Question: I'm learning c++ and want to start learning qt.
I have installed the qt creator, but when I want to create a new project, it shows me an error saying " no valid kits found".
I searched the internet and finally figured out that I should install some components first.
Now I'm in "D:\qt\MaintenanceTool -> Add or remove components" and here is a huge list of components that I can install, at first I wanted to install all of them but It's like 50GB and I'm pretty sure that I don't need to install them all at this point, I'm just trying to start to learn qt.
Which Component do I need to install? I want to create desktop applications that can be run on win 10/8 or maybe 7 on 64 bit (Windows 10 is the most important one)

Is there anything else that I should do beside installing components to get rid of "no valid kits found"?
I compile my c++ codes with MinGW and I write codes using CLion ide.
Thanks in advance.
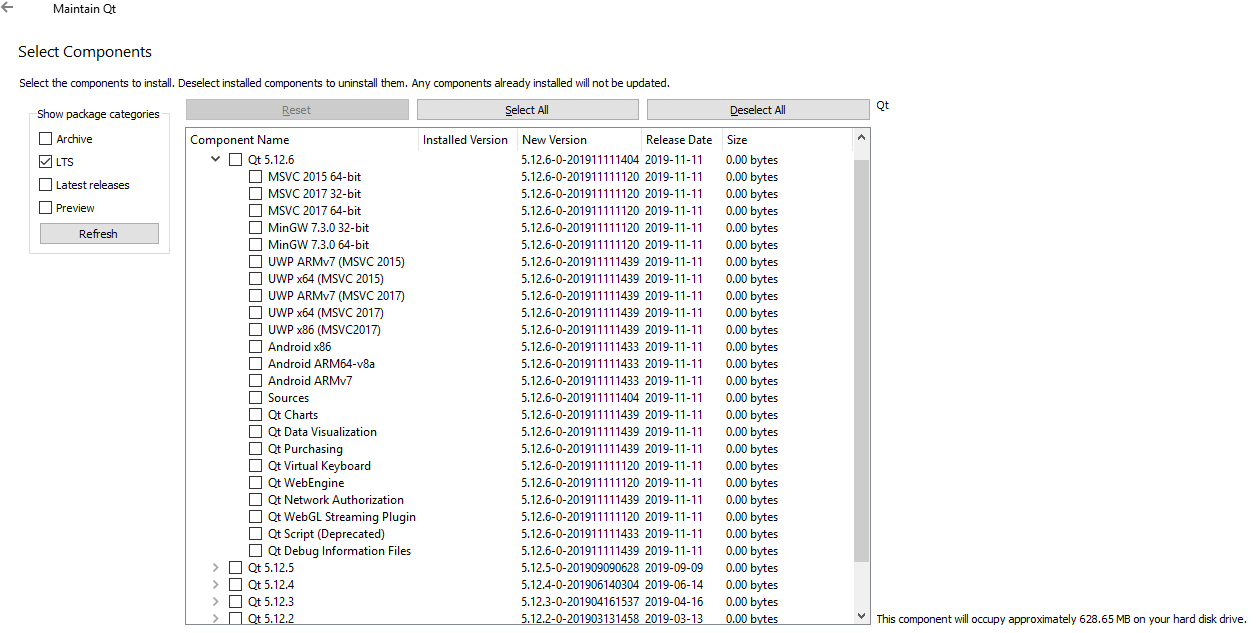
Answer: You just need the Qt pre-compiled binaries.
So one of the MSVC components there (if you use visual studio) or one of the MinGW (select this one if you are not sure).
Note: If you select MinGW, you need to make sure that the version (32-bit or 64-bit) matches the same MinGW that you have. If you are using the one that comes with Qt, you can check it in Developer and Designer Tools:
<URL>
That's all you need to get started.